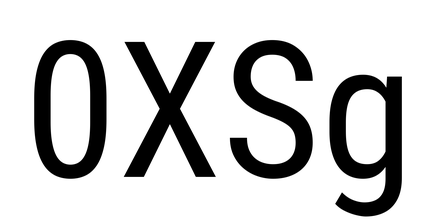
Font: Roboto_Condensed_Regular